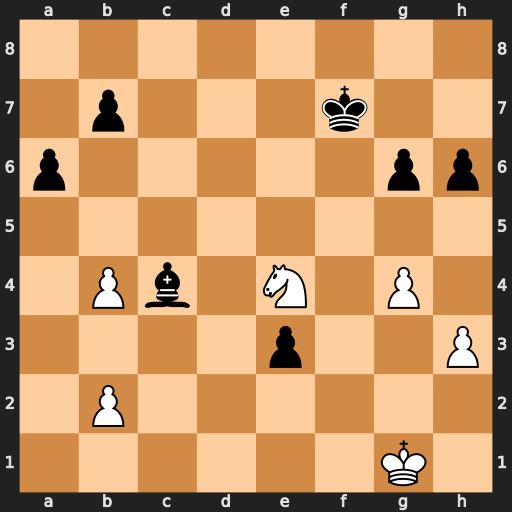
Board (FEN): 8/1p3k2/p5pp/8/1Pb1N1P1/4p2P/1P6/6K1
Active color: w
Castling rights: -
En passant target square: -
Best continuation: Nd6+ Ke6 Nxc4 e2 Kf2